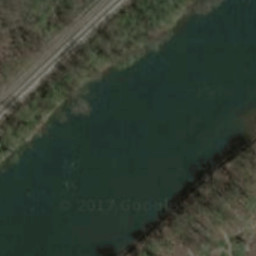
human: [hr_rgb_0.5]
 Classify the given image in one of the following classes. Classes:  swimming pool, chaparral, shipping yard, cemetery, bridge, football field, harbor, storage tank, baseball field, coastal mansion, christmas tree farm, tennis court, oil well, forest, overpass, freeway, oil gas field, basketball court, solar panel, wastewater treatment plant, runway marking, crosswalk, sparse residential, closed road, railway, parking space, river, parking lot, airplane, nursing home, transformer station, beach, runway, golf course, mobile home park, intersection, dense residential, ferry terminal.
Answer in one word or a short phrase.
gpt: river